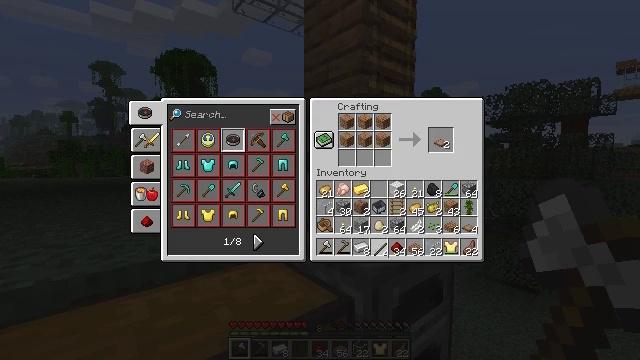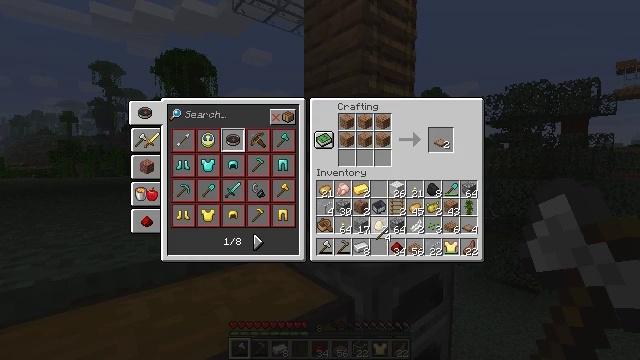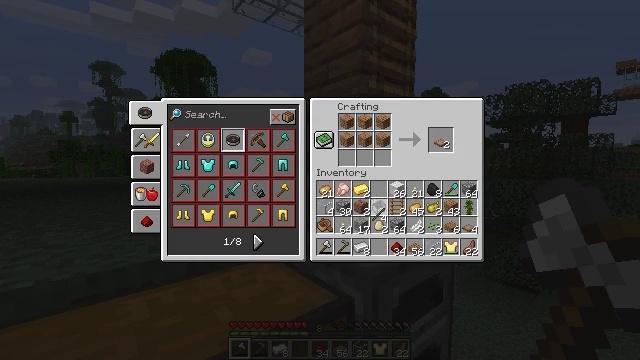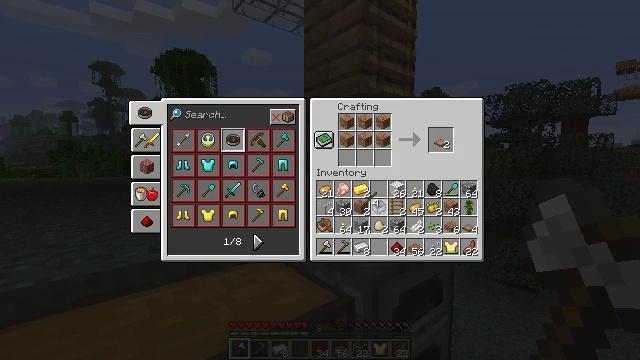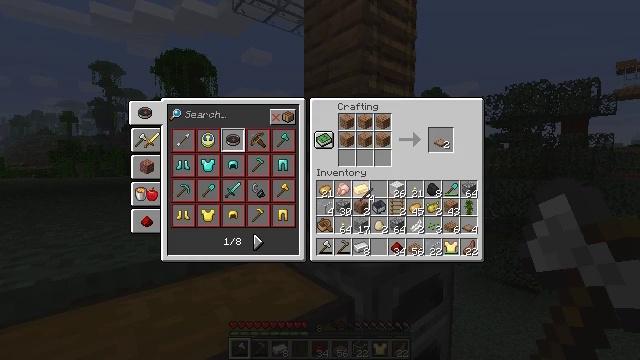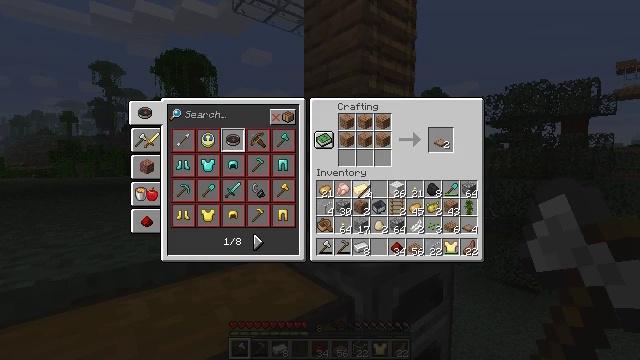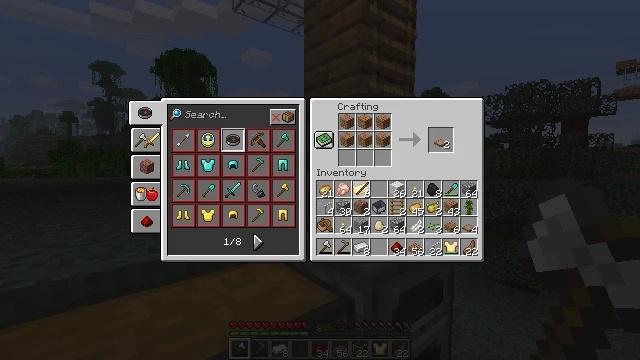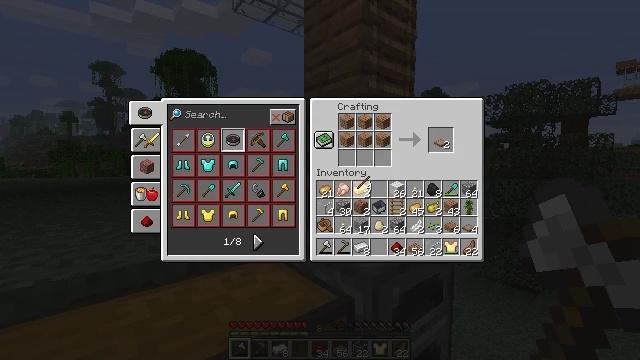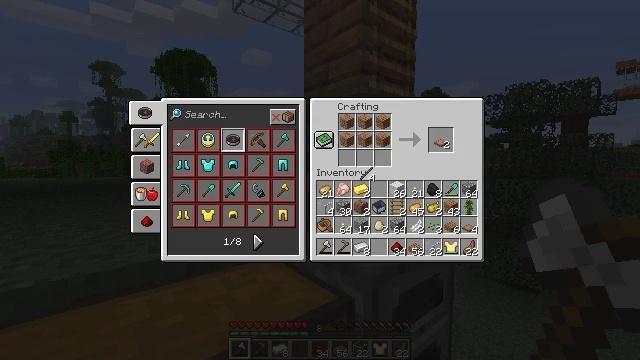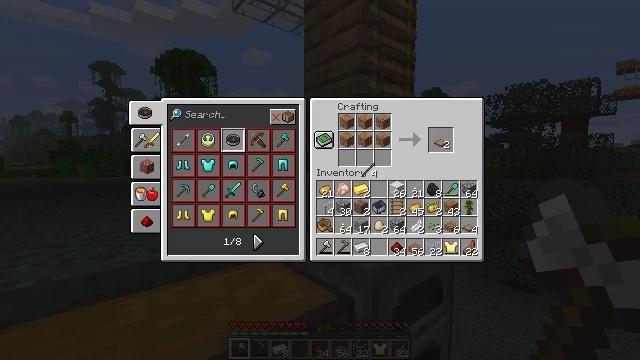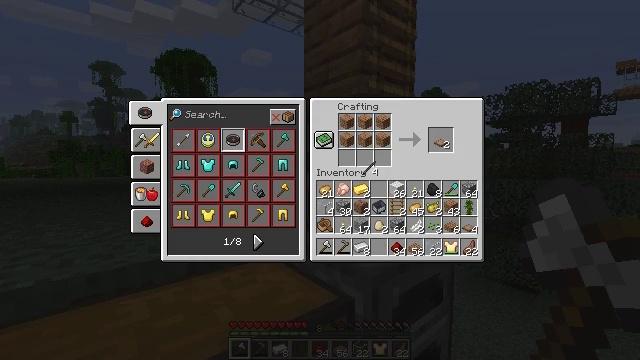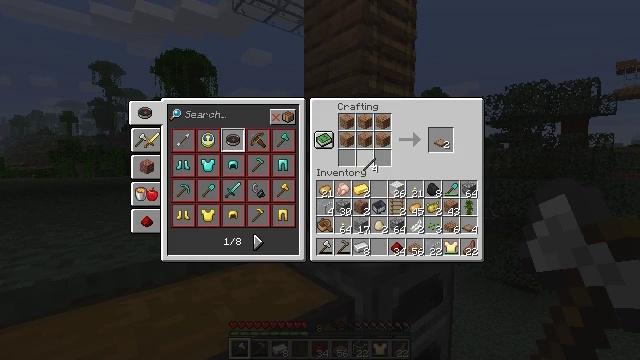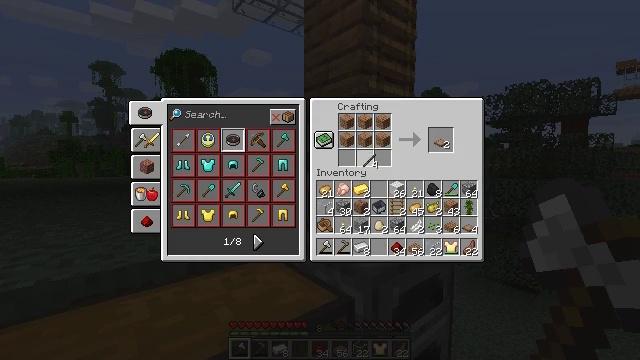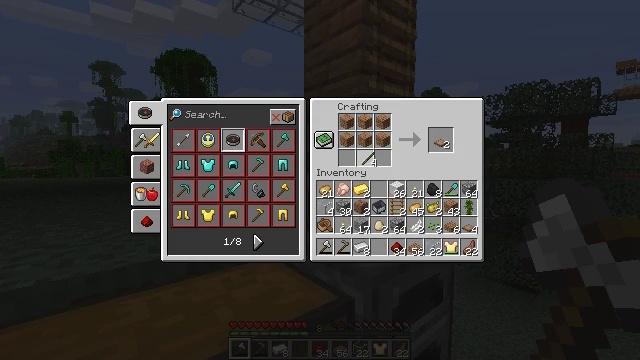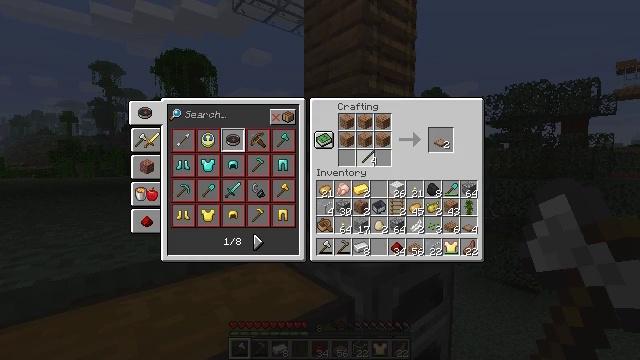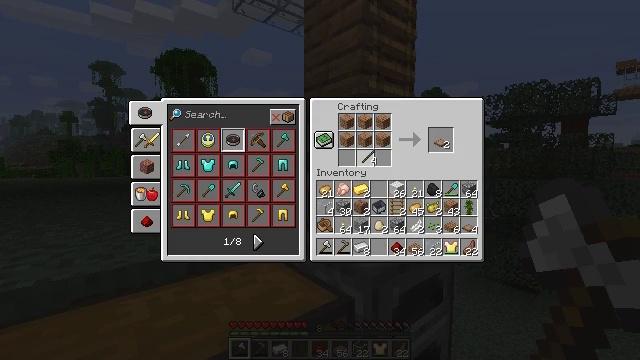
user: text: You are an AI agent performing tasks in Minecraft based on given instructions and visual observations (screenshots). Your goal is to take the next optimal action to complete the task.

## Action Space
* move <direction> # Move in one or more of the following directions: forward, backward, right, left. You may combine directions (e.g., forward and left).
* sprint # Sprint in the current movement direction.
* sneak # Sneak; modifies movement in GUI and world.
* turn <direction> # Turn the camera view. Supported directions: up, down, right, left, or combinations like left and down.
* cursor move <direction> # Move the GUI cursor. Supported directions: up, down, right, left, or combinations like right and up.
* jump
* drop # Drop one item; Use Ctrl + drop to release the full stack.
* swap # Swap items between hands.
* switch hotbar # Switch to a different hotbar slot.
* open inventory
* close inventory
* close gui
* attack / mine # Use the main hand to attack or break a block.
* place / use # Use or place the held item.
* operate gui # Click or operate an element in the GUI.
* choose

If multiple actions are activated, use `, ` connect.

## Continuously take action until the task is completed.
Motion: motion action
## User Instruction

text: Combine sticks and jungle wood planks to craft a jungle sign.
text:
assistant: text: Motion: cursor move up
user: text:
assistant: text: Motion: cursor move up
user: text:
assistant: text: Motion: cursor move left and up
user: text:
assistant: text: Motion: no_op
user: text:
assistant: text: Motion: no_op
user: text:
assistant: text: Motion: no_op
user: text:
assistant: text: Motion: no_op
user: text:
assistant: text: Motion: cursor move up
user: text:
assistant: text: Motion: no_op
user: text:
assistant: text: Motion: no_op
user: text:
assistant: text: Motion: no_op
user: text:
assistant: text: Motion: no_op
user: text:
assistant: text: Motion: no_op
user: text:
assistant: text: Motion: no_op
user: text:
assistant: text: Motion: operate gui
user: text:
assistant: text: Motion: operate gui
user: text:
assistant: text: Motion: operate gui
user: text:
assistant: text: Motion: operate gui
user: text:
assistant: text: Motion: no_op
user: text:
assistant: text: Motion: no_op
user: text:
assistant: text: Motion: no_op
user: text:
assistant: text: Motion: no_op
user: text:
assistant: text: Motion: no_op
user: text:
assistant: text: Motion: cursor move right
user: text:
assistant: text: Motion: cursor move right
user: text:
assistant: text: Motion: sneak, cursor move right
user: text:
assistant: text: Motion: sneak, cursor move right
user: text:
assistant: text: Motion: sneak
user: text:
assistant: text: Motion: sneak
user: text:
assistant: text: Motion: sneak, cursor move up